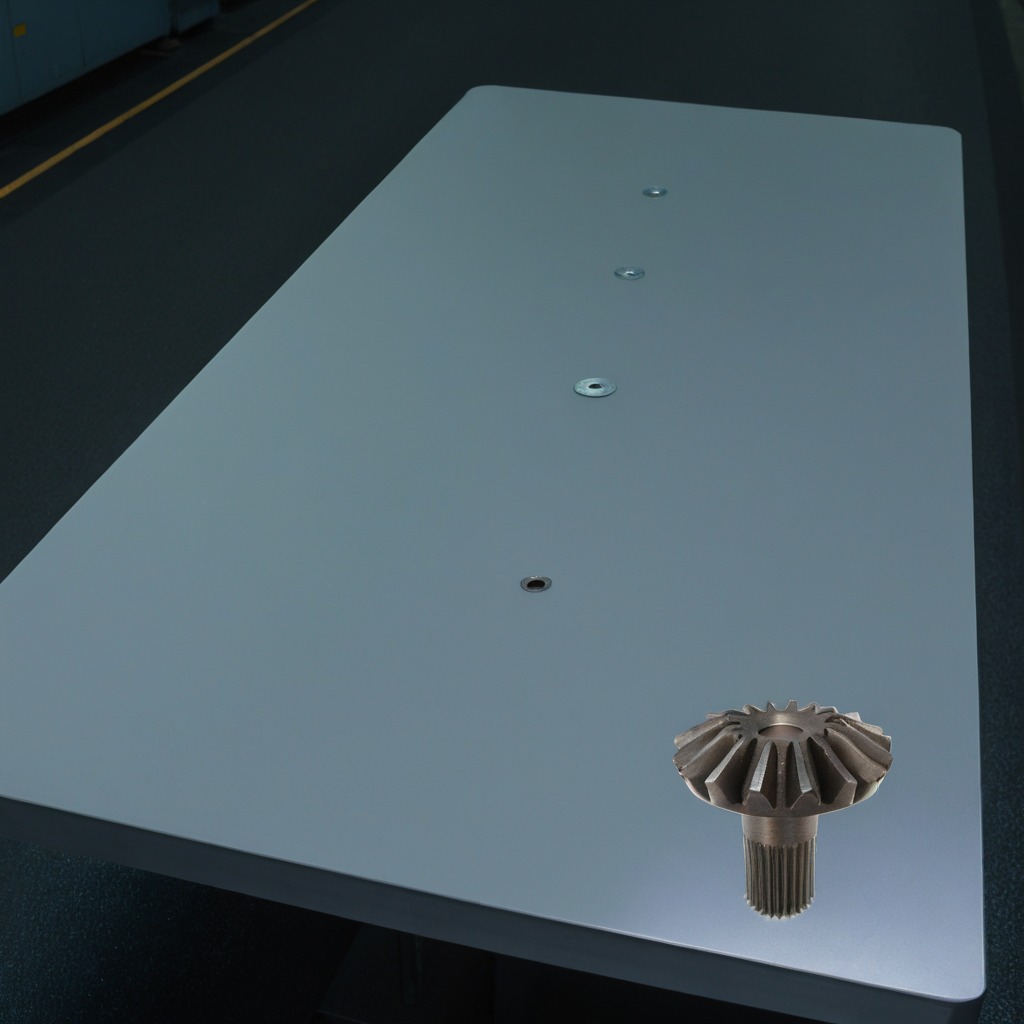
A steel gear with teeth is lying on a clean empty table in a railway signal maintenance room lit by harsh overhead fluorescents photorealistic surface textures crisp shadows high dynamic range